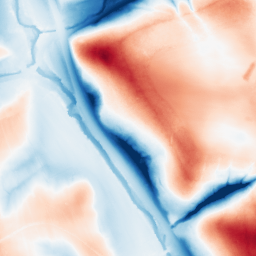
Category: trend_removal
Decomposition family: local_polynomial
Decomposition parameters: window_size: 101
degree: 3
Upsampling method: quartic
Upsampling parameters: scale: 8
Upsampling scale: 8